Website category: university
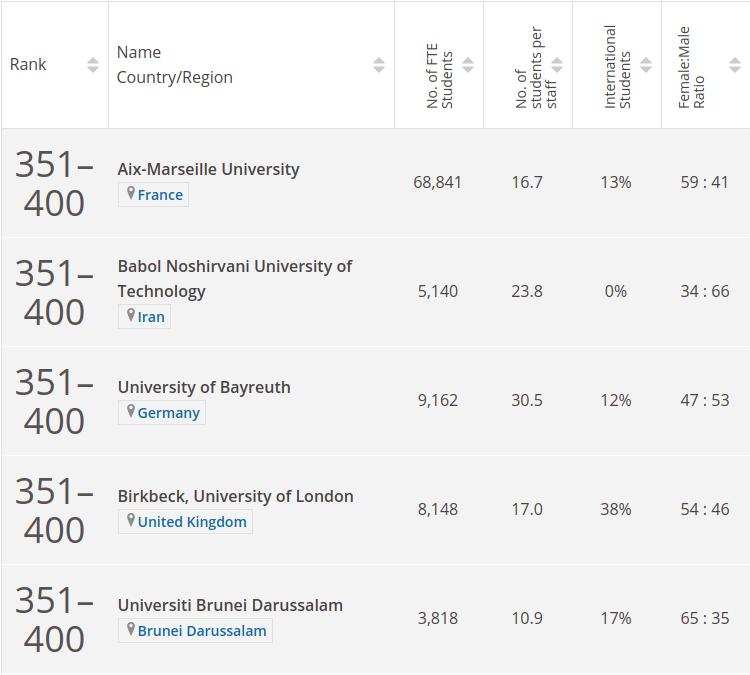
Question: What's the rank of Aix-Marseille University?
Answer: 351400

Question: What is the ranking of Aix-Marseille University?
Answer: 351400

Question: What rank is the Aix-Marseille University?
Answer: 351400

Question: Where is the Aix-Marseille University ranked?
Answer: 351400

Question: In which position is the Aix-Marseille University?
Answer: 351400

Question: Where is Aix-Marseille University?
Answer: France

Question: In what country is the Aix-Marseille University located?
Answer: France

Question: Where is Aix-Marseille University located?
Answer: France

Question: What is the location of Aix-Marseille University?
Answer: France

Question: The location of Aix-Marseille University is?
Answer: France

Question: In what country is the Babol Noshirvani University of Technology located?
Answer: Iran

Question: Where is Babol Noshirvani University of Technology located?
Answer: Iran

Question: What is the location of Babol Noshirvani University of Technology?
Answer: Iran

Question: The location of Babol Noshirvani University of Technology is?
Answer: Iran

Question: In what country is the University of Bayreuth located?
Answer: Germany

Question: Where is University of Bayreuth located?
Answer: Germany

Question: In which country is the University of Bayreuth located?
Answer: Germany

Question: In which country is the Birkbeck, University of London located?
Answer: United Kingdom

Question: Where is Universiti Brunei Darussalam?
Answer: Brunei Darussalam

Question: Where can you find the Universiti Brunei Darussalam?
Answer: Brunei Darussalam

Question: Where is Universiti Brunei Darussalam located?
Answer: Brunei Darussalam

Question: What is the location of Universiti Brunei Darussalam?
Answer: Brunei Darussalam

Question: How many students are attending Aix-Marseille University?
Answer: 68,841

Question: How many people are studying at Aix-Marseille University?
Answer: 68,841

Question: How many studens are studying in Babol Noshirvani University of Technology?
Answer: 5,140

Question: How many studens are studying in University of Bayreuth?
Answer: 9,162

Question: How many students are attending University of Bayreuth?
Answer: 9,162

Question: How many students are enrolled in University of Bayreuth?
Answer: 9,162

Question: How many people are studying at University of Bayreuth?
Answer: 9,162

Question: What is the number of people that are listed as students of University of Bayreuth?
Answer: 9,162

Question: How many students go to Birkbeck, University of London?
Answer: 8,148

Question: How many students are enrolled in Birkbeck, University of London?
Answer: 8,148

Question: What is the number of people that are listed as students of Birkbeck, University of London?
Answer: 8,148

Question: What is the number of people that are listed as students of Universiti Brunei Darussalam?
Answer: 3,818

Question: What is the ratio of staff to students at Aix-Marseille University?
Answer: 16.7

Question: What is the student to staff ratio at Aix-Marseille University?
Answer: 16.7

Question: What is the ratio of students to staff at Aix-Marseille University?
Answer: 16.7

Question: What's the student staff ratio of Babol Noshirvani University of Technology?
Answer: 23.8

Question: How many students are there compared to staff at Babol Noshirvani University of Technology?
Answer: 23.8

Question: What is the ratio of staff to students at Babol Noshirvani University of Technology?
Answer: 23.8

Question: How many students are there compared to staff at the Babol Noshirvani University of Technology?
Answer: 23.8

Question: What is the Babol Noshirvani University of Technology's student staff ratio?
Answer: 23.8

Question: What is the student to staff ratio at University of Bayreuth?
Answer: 30.5

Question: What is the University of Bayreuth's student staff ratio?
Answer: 30.5

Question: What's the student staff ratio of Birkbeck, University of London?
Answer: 17.0

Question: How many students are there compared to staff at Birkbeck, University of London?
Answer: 17.0

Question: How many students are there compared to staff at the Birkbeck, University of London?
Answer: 17.0

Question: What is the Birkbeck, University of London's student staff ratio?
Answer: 17.0

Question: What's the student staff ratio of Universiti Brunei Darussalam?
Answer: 10.9

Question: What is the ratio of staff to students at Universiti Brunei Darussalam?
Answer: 10.9

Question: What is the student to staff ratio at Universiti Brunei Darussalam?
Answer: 10.9

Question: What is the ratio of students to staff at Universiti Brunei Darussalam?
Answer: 10.9

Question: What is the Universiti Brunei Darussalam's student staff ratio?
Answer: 10.9

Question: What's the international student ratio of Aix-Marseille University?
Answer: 13%

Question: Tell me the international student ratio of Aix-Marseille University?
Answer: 13%

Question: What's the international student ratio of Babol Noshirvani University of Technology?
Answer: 0%

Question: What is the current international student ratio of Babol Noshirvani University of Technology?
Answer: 0%

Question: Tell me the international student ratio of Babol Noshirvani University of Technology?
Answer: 0%

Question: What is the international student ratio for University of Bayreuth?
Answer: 12%

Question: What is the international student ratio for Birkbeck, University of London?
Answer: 38%

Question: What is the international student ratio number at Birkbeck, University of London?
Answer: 38%

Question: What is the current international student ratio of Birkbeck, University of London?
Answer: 38%

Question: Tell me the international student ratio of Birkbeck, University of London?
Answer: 38%

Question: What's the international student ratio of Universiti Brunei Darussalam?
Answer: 17%